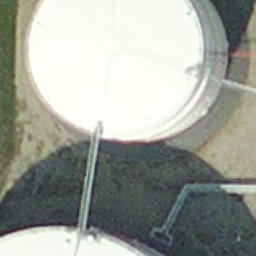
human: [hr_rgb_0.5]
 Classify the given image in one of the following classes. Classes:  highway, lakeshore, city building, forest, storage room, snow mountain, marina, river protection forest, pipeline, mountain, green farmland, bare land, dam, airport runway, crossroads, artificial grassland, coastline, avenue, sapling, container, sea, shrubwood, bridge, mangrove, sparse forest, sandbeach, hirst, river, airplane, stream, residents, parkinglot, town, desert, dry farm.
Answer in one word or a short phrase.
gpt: storage room